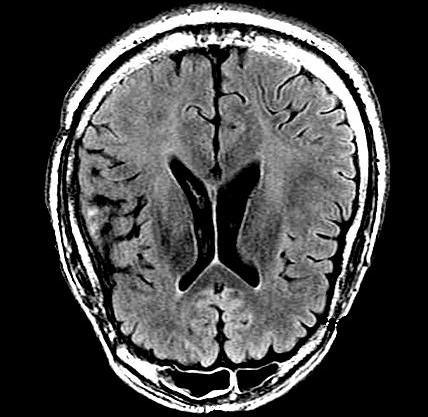
Label: notumor